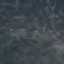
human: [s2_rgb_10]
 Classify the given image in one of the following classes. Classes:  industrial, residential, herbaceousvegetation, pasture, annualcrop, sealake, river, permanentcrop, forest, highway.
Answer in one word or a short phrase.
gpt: HerbaceousVegetation